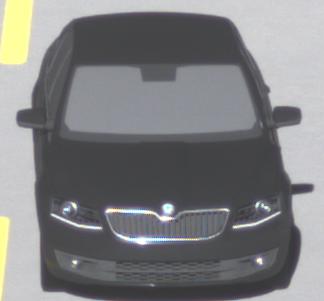
Make: Skoda
Model: Octavia 1.2 TSI
Detailed model: Octavia (III) Limousine
Model produced from: 2013/02
Model produced until: 2015/04
Doors: 5
Color: black
Road condition: dry road
Daytime: midday
Contrast: high contrast